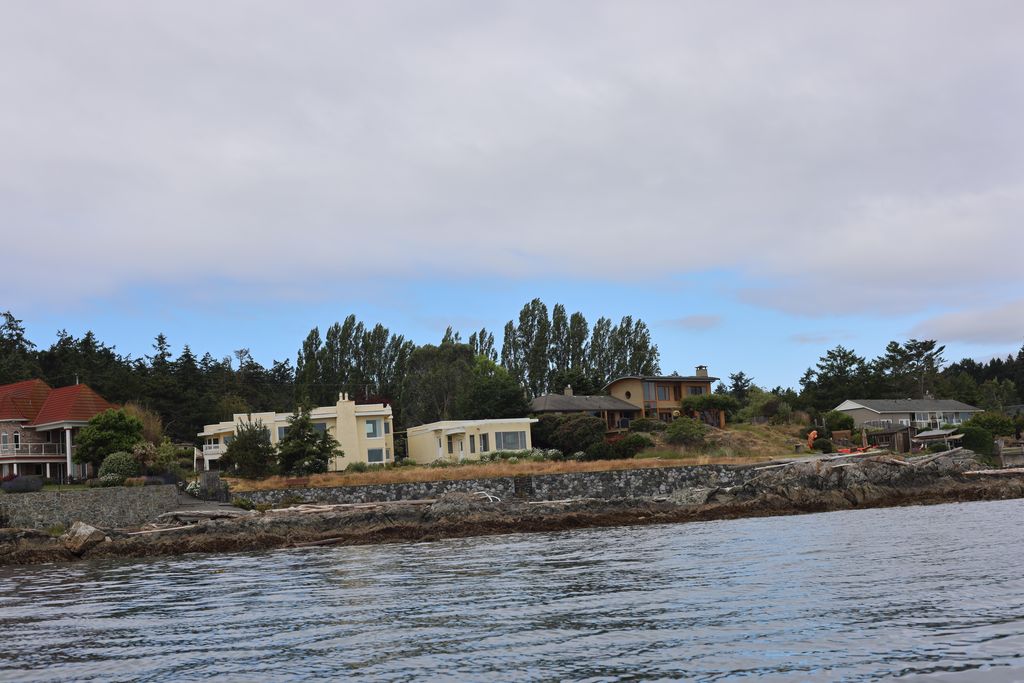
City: victoria